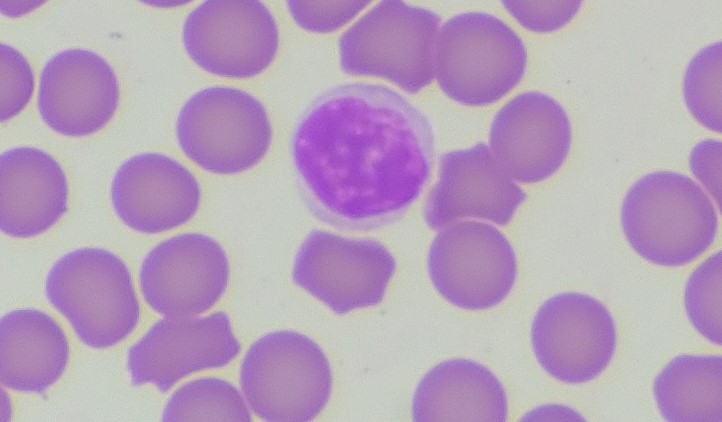
White blood cell type: Lymphocyte